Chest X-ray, PA view. Patient: 56 years old, sex M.
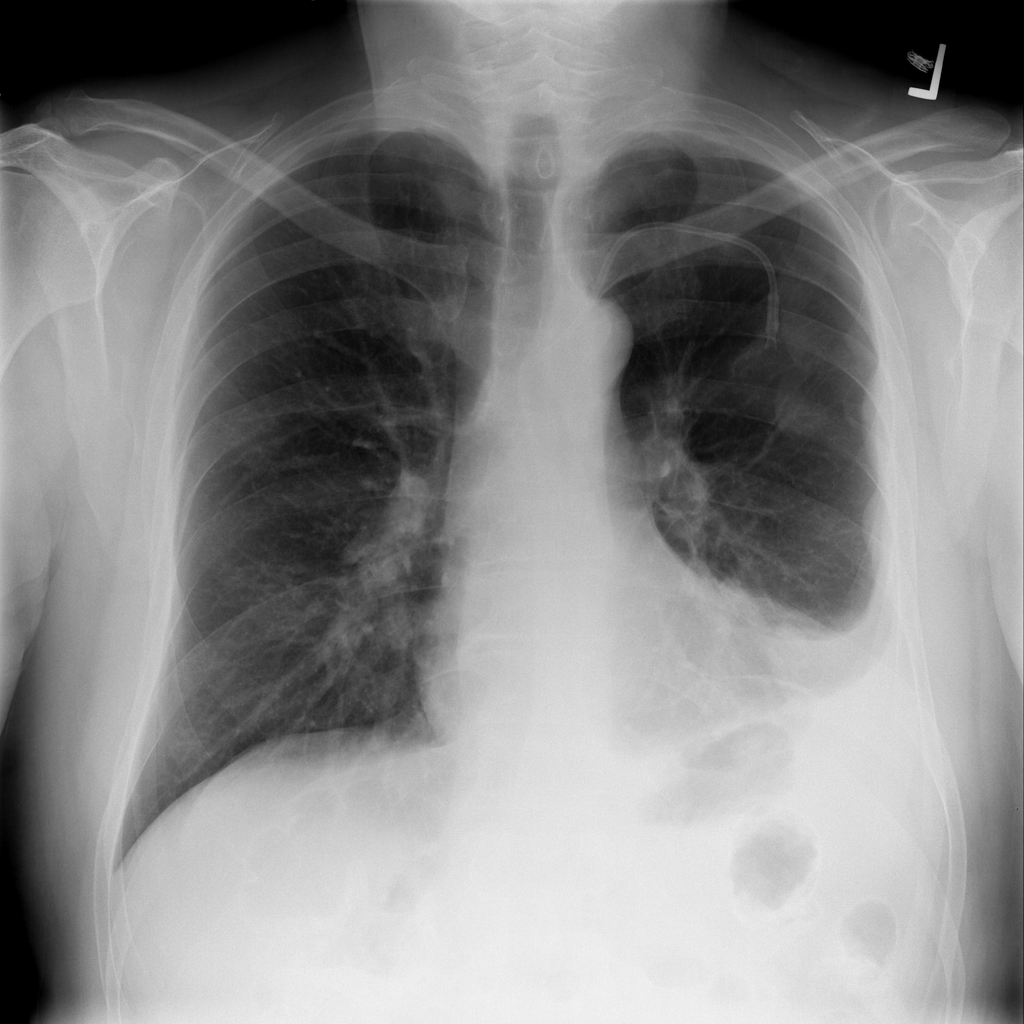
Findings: Atelectasis, Effusion